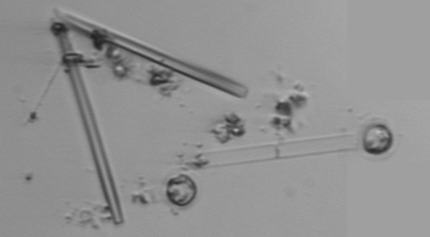
Label: Thalassionema